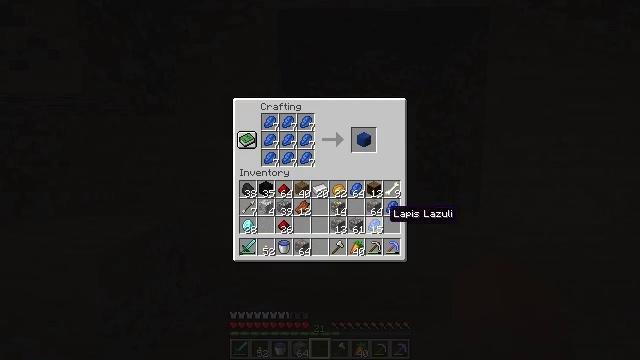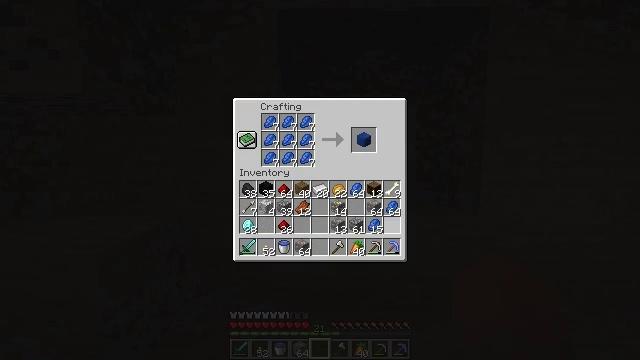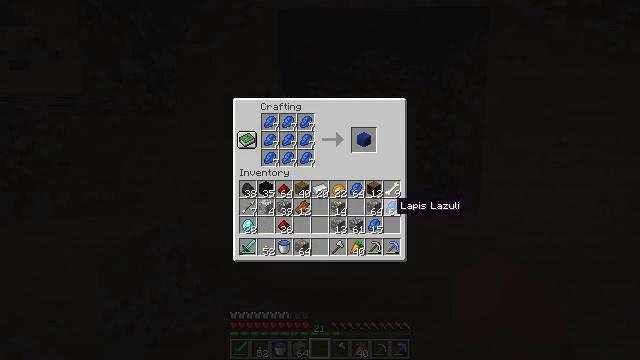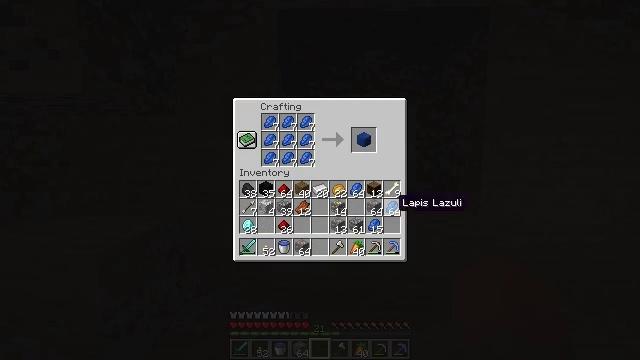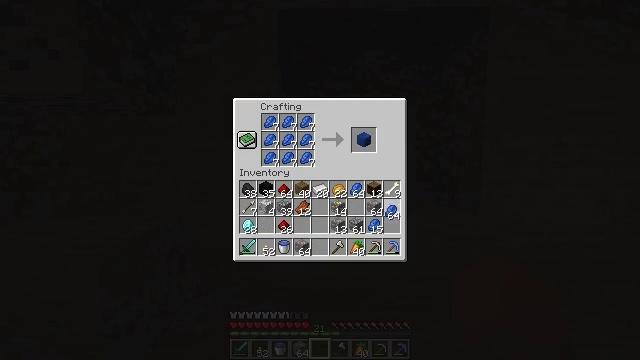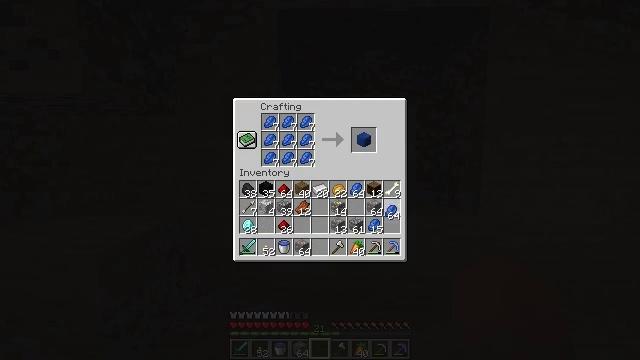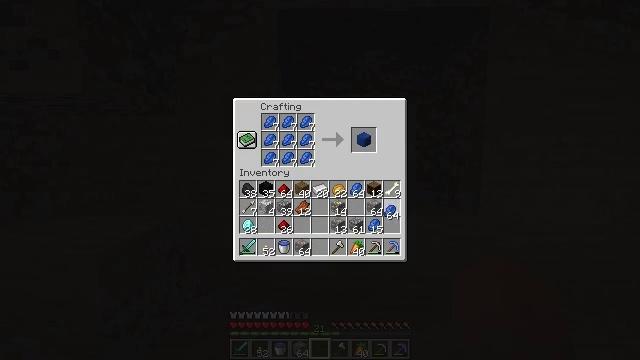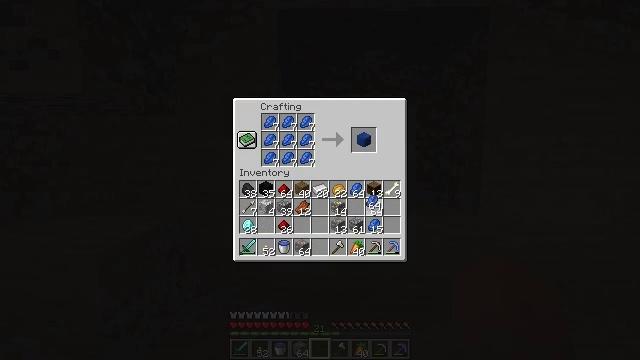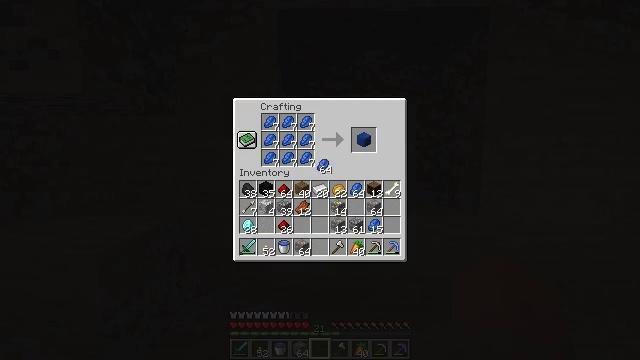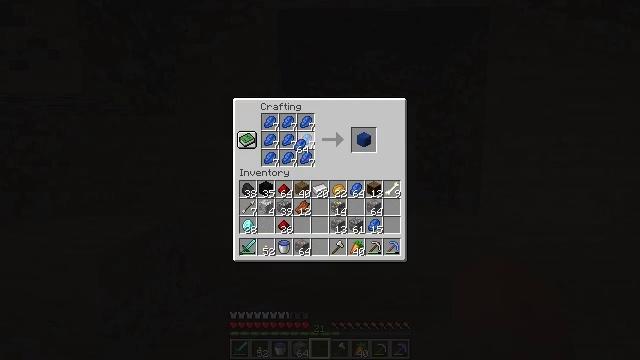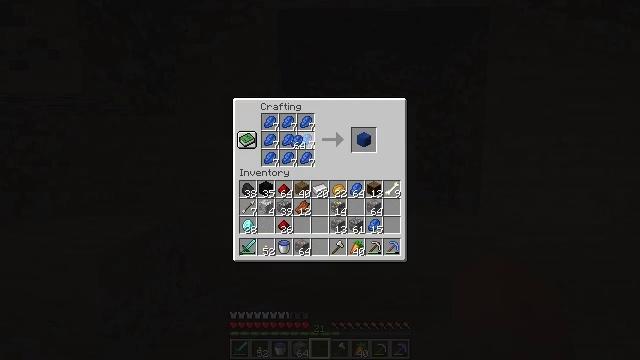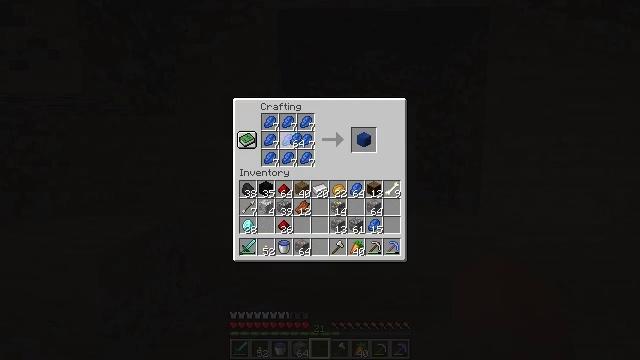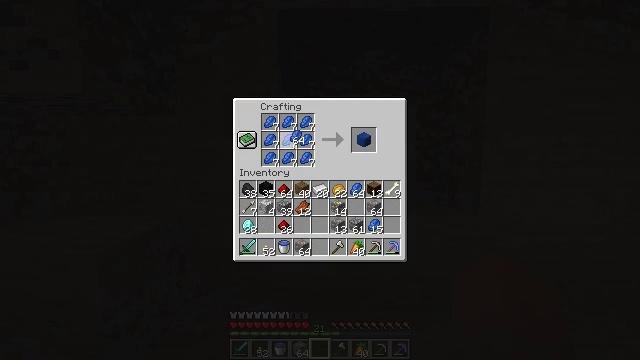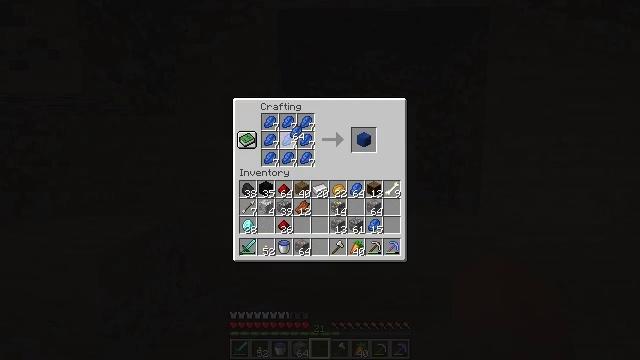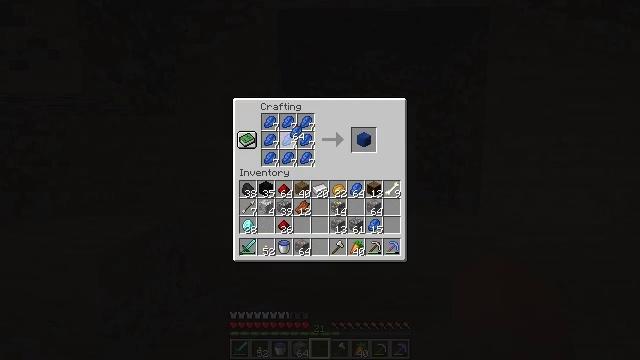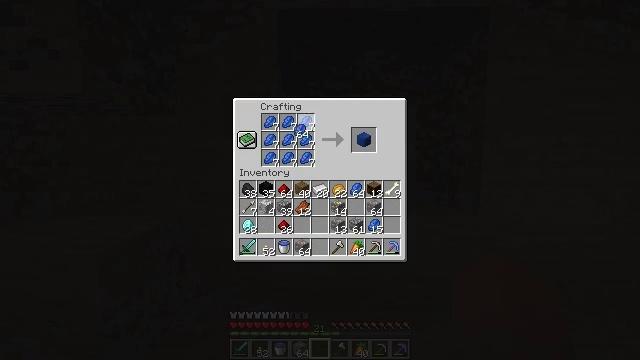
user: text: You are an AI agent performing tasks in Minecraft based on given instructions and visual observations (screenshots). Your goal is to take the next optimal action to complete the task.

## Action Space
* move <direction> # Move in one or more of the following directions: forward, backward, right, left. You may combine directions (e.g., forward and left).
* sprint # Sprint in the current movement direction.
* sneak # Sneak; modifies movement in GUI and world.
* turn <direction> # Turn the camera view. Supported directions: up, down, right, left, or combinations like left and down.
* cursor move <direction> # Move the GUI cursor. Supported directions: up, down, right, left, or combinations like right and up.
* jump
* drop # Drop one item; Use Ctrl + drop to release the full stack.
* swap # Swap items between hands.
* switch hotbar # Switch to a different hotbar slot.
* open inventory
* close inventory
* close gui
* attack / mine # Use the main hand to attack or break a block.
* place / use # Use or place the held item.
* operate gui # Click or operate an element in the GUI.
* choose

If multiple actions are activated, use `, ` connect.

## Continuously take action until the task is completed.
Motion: motion action
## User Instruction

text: Make a lapis block by arranging lapis lazuli in the grid.
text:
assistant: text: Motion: no_op
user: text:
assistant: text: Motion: no_op
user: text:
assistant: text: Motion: no_op
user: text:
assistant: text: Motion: operate gui
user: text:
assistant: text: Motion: operate gui
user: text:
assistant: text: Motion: operate gui
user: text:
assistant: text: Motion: cursor move left and up
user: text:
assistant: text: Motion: cursor move left and up
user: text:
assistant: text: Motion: cursor move left and up
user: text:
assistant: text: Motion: no_op
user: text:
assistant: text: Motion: no_op
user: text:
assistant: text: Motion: no_op
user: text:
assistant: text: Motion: no_op
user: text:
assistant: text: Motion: no_op
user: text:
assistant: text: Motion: no_op
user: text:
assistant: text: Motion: no_op
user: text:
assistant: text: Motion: no_op
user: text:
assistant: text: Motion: operate gui
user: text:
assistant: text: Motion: operate gui
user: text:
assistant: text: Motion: cursor move left, operate gui
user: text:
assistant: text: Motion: cursor move left, operate gui
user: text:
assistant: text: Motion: operate gui
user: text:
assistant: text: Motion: operate gui
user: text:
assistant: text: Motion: cursor move down, operate gui
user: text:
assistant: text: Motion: operate gui
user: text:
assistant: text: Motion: operate gui
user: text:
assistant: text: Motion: operate gui
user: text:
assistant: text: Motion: operate gui
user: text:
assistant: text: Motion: operate gui
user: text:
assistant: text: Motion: cursor move right, operate gui